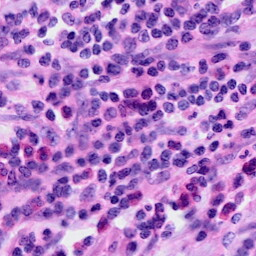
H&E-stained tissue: Cervix